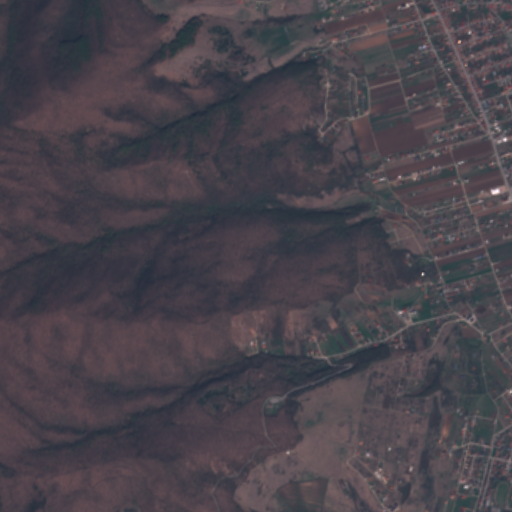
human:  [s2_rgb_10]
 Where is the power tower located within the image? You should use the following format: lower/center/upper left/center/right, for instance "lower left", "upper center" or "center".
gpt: The power tower is located in the right of the image.
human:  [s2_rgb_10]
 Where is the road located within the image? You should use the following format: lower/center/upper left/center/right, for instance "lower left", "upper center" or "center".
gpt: There is no road in the image.